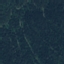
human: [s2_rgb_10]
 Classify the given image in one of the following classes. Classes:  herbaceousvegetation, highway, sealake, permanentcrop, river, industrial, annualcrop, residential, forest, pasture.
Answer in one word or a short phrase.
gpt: Forest